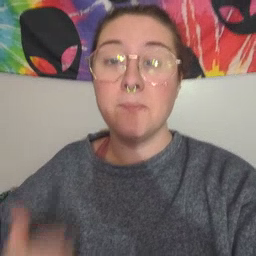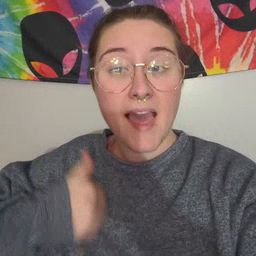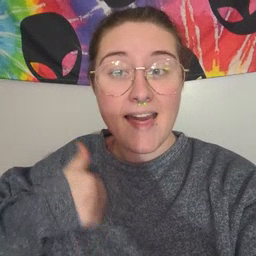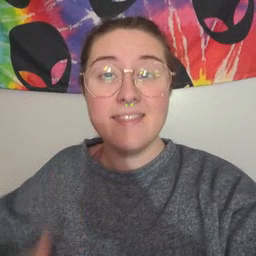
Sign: bath